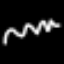
Label: squiggle